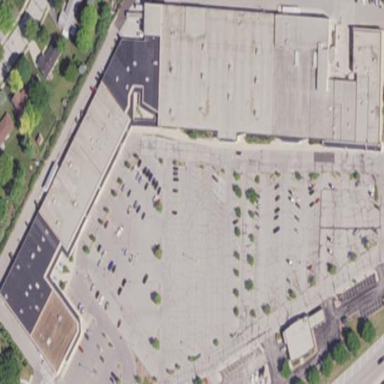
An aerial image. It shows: Retail building.